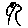
Label: tree